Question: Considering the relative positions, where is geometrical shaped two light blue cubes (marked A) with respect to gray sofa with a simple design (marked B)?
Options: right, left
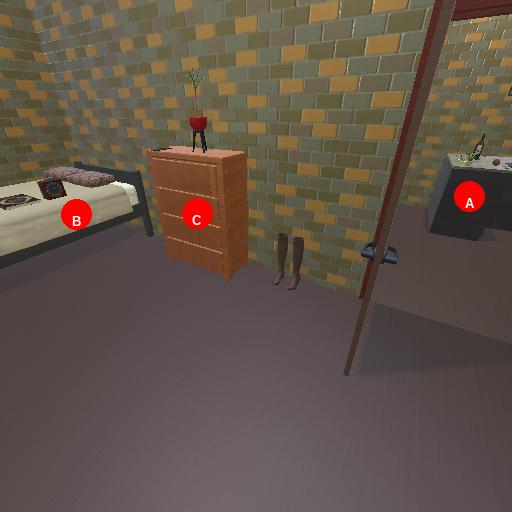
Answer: right